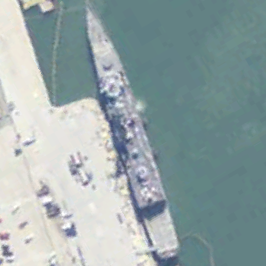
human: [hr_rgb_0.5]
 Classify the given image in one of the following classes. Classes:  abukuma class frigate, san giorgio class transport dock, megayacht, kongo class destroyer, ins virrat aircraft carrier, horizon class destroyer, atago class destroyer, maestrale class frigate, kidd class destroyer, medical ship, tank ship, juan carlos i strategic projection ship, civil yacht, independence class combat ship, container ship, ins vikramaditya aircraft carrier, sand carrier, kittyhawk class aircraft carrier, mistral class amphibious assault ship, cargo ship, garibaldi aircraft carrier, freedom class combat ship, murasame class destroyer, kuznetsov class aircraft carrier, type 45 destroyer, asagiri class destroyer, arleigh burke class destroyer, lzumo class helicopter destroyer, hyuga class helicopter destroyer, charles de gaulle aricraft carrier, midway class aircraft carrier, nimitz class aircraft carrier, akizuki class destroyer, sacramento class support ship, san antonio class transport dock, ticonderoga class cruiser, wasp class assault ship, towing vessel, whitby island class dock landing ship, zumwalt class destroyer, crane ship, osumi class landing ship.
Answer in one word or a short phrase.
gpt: Ticonderoga class cruiser